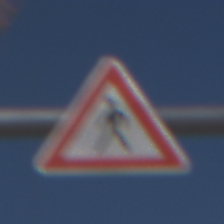
Verkehrszeichen: FussgaengerRechts
Umgebung: Outdoor, Urban
Tageszeit: MorningAfternoon
Wetter: Clear
Licht: Natural
Jahreszeit: NotSpecified
Kontrast: HighContrast